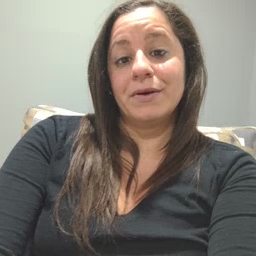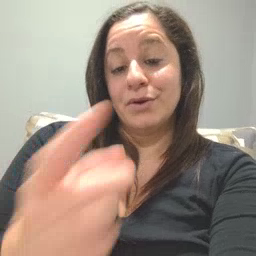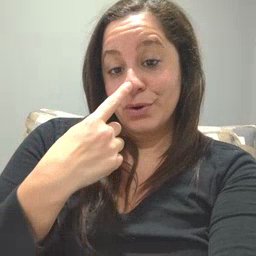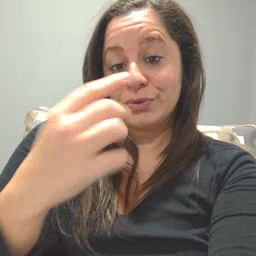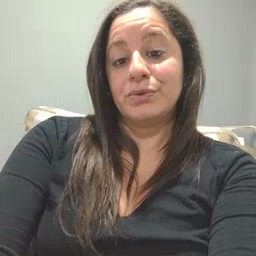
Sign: nose